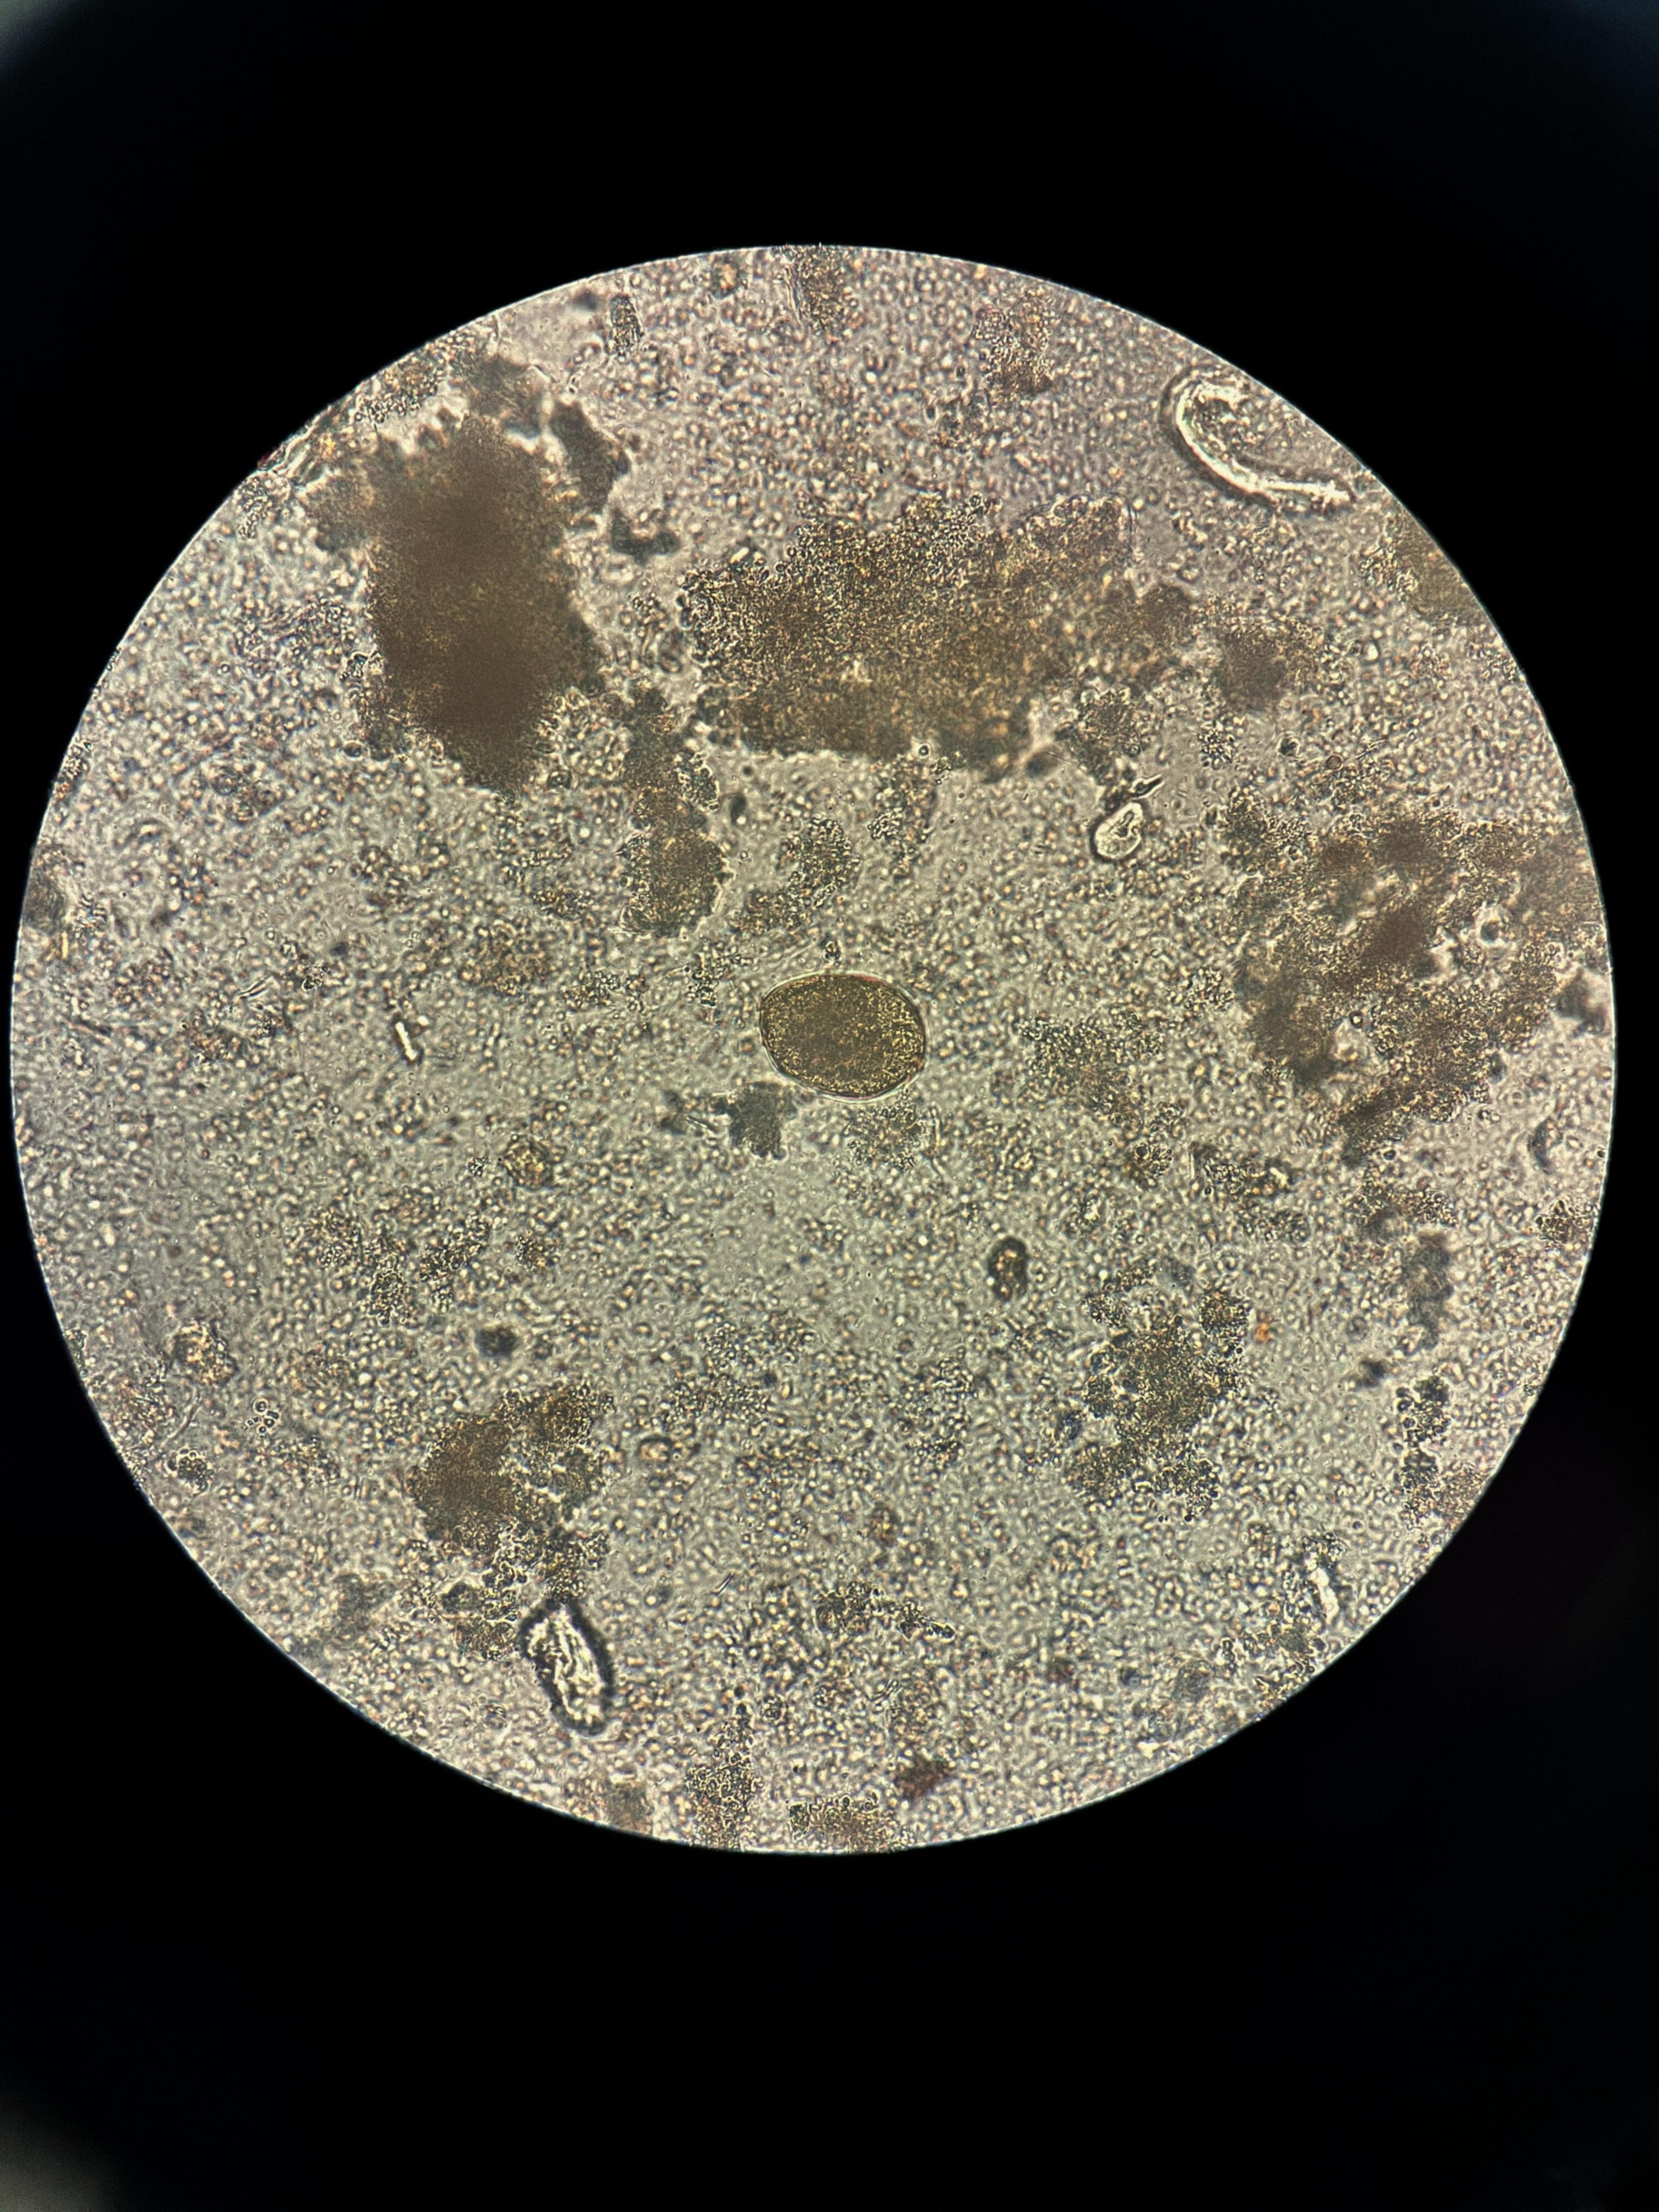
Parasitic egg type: Paragonimus spp